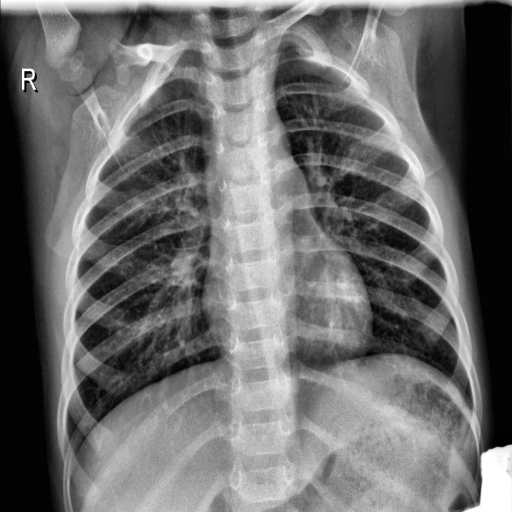
Finding: NORMAL